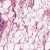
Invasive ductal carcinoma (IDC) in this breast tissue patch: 0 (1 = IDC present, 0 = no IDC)